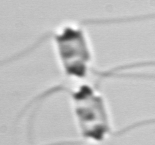
Label: Chaetoceros_didymus